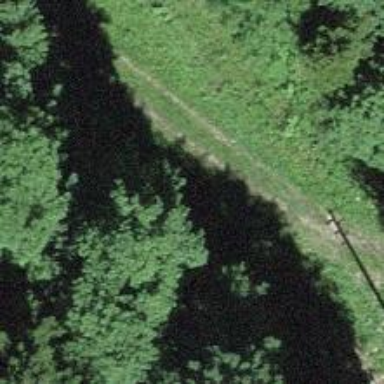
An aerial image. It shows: Agricultural track with grade3 tracktype.